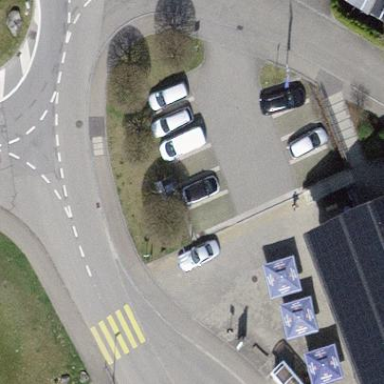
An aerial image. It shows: Parking area.